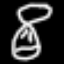
Label: hourglass